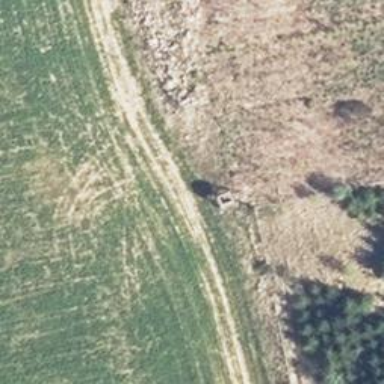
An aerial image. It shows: Hunting stand.